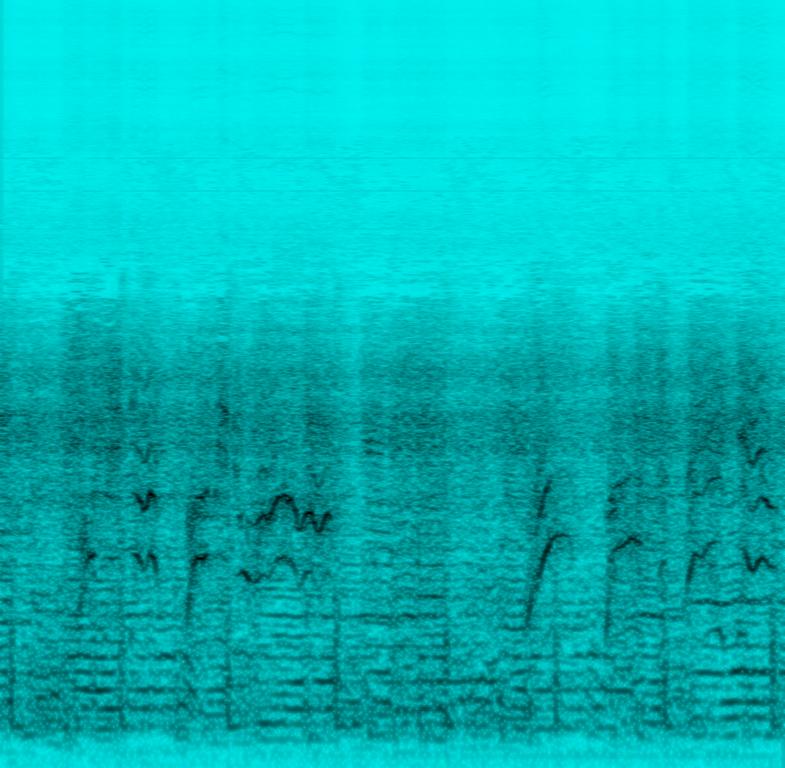
The rock music features a screaming male voice singing a melody. One of the electric guitars accompanies the singer with strummed chords while the other, for the second part of the music excerpt, plays a melody. Both guitars have a distortion effect on. The drums play a well grounded rhythm and together with the bass guitar drive the pulse of the music. The quality of the audio recording is not that good, most probably this is an old live recording.